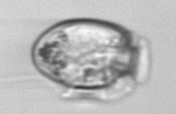
Label: Dinophysis_acuminata